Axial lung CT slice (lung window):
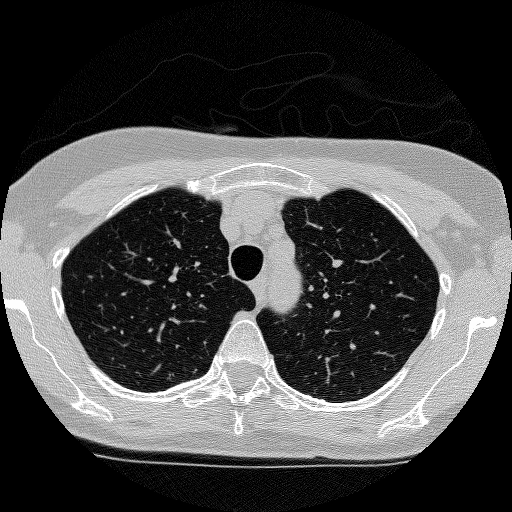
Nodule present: no